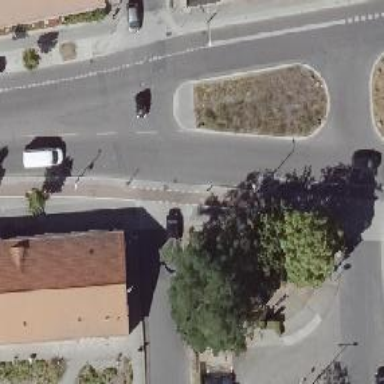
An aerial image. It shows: Tertiary road with asphalt surface. There is cycle track on the right side.